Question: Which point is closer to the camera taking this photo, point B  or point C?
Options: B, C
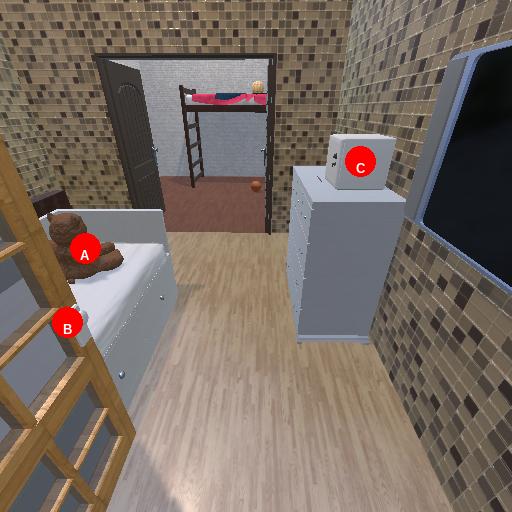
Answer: B